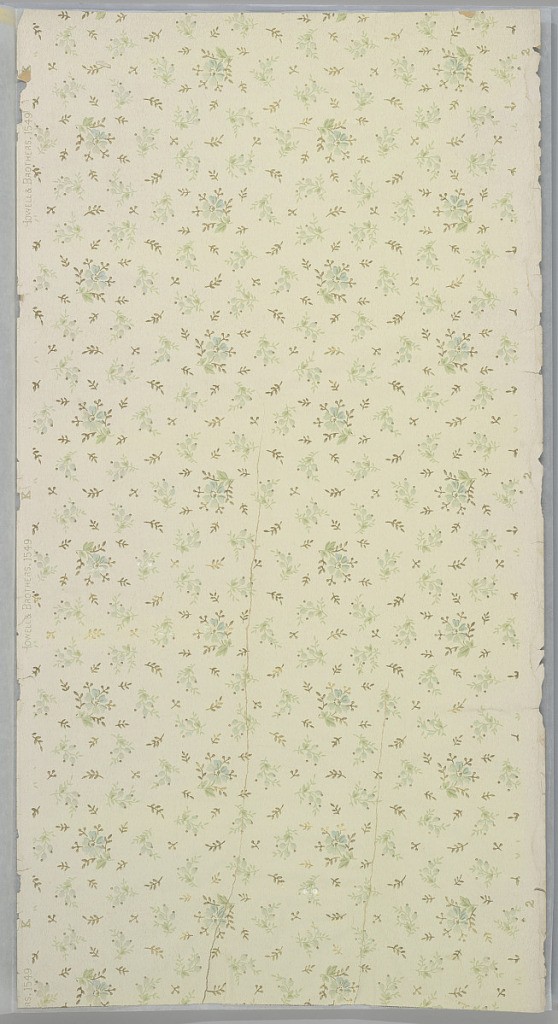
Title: Ceiling paper
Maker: Howell and Brothers, 1835 – 1900
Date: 1905–1915
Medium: Machine-printed paper, liquid mica
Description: Small floral springs printed in columns or diagonal rows. The fill in between contins very petite floral sprigs and foilate sprigs. Printed in green, blue, and metallic gold on light green ground.